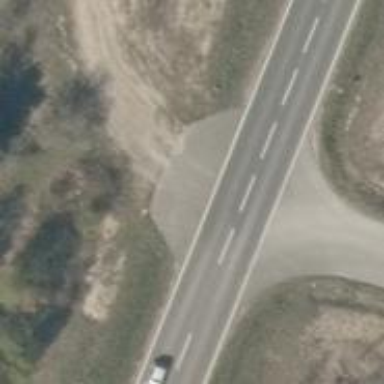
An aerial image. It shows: Secondary road with asphalt surface.